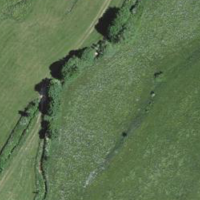
EUNIS habitat code: 24
Species observed at this site:
Heracleum sphondylium